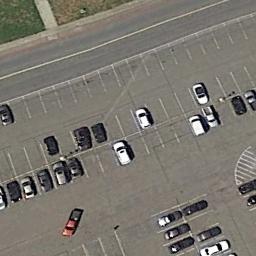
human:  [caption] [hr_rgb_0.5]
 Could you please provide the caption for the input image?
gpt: There are some cars on the parking lot .

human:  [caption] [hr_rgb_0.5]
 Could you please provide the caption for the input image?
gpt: About half of the parking space in the parking lot is occupied .

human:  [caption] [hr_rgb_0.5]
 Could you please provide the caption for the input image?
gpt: The parking lot has some parked cars but lots of parking spaces are still empty .

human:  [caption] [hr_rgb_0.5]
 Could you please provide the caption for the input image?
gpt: There are many different colored cars in the parking lot .

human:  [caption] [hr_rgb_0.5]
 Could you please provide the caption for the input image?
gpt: There are some cars and many empty space on the parking lot .